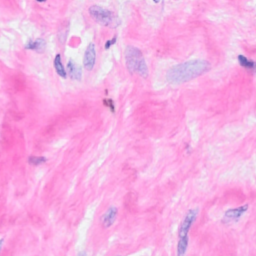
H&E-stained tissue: Breast